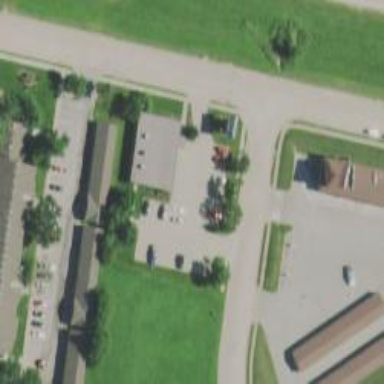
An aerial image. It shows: Healthcare clinic is depicted in the image.